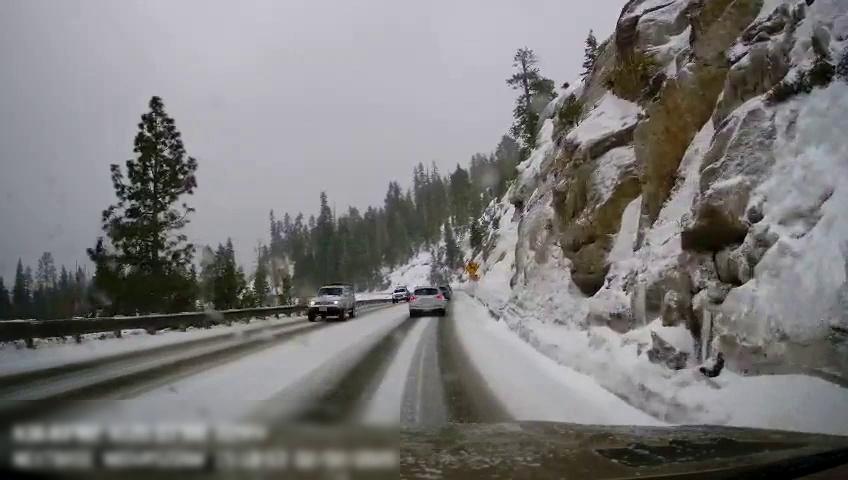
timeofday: Day
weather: Snowy
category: Drivable Space
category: Vehicles | SUV
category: Vehicles | SUV
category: Vehicles | Car
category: Vehicles | Car
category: Traffic | Signs